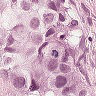
Metastatic tissue present: yes